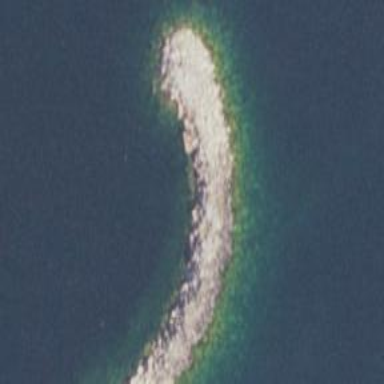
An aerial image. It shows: Breakwater structure.